Field crop: maize
Growth stage: 2
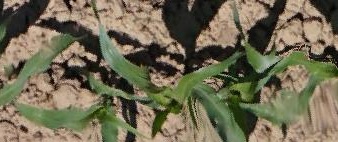
Species: maize